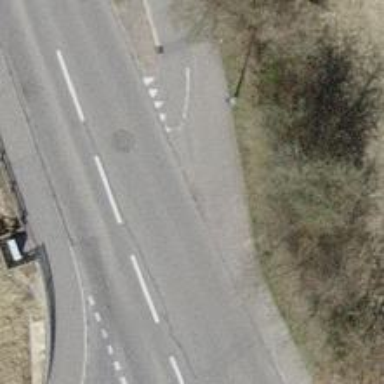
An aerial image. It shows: Road with "give way" sign.